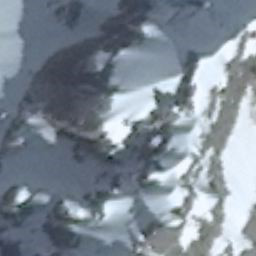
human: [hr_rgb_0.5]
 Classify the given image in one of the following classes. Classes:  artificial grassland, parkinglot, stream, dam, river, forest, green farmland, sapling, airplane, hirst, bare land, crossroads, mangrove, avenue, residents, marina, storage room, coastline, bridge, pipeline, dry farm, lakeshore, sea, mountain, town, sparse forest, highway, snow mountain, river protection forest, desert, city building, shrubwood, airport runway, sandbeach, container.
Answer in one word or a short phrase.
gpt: snow mountain